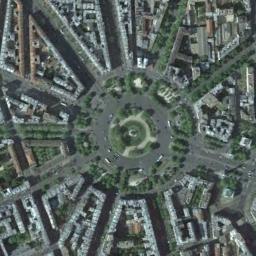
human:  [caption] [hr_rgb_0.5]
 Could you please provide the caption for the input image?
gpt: There are many buildings of different shapes and sizes around the roundabout .

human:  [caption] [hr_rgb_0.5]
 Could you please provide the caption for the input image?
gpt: The roundabout with some exits and entrances is surrounded by lots of buildings and some cars are driving on the roundabout .

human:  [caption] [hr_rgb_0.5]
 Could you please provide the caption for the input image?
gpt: There are many bifurcation roads with many moving and waiting vehicles, And many neatly arranged tall buildings and some trees around the roundabout .

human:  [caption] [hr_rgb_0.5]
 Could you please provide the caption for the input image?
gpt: The roundabout is next to buildings and trees .

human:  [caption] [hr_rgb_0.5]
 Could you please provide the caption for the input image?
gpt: There are many buildings around the roundabout .